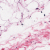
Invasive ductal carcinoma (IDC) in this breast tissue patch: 0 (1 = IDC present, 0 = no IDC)